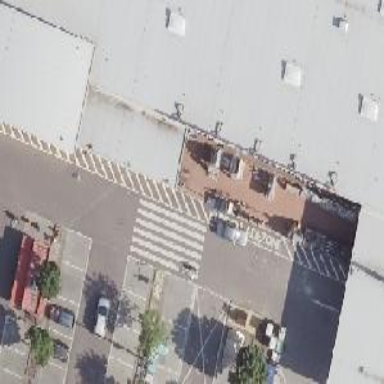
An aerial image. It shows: Parking aisle designated as service road.